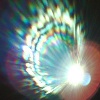
Label: sunburn